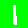
Digit: 1